Question: Following are the tables from my database:

I need following columns from the above tables as follows :
'Name' (AS 'VendorName')
'Name' ( AS 'VendorItemName')
'Name'( AS 'EventName') and 'EventDate'
'ServiceDate' and 'Status'
I have written the following query to retrieve the above data :
'''
SELECT tblEvent.NAME AS 'EventName',
tblEvent.EventDate AS 'EventDate',
tblVendorItem.NAME AS 'VendorItem',
tblVendor.NAME AS 'VendorName',
tblEventService.ServiceDate AS 'Date',
tblEventService.Status
FROM tblEvent
INNER JOIN tblEventService
ON tblEvent.EventID = tblEventService.EventID
INNER JOIN tblVendor
ON tblEventService.VendorID = tblVendor.VendorID
INNER JOIN tblEventItem
ON tblEventService.EventServiceID = tblEventItem.EventServiceID
WHERE tblEvent.CustomerID = @C_ID;
'''
But i don't know why the sql engine returns the following error :
> Msg 1013, Level 16, State 1, Line 1 The objects "tblEventService" and
"tblEventService" in the FROM clause have the same exposed names. Use
correlation names to distinguish them.
What am i doing wrong here ? Or is the query itself wrong ?
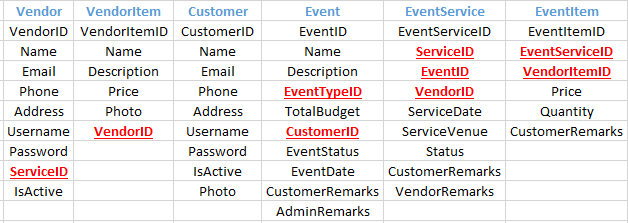
Answer: Your forgot to join table "tblVendorItem"
'''
SELECT tblEvent.NAME AS 'EventName',
tblEvent.EventDate AS 'EventDate',
tblVendorItem.NAME AS 'VendorItem',
tblVendor.NAME AS 'VendorName',
tblEventService.ServiceDate AS 'Date',
tblEventService.Status
FROM tblEvent
INNER JOIN tblEventService
ON tblEvent.EventID = tblEventService.EventID
INNER JOIN tblVendor
ON tblEventService.VendorID = tblVendor.VendorID
INNER JOIN tblEventItem
ON tblEventService.EventServiceID = tblEventItem.EventServiceID
INNER JOIN tblVendorItem
ON tblEventService.VendorID = tblVendorItem.VendorID
WHERE tblEvent.CustomerID = @C_ID;
'''